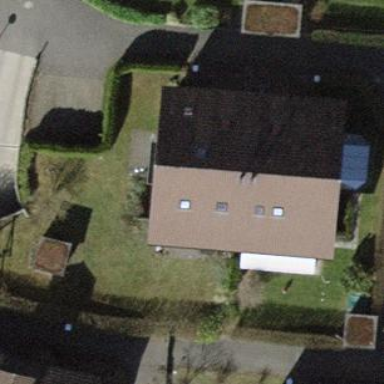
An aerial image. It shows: Terrace building.